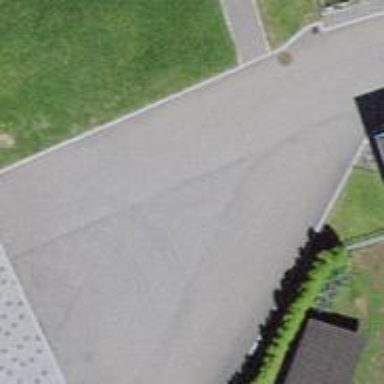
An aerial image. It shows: Turning circle on the road.